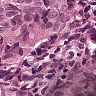
Metastatic tissue present: yes